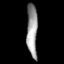
Tissue: lung
Cell type: Epithelial cells
Senescence score: 0.13
Nuclear area (px): 556
Mean DAPI intensity: 154.914